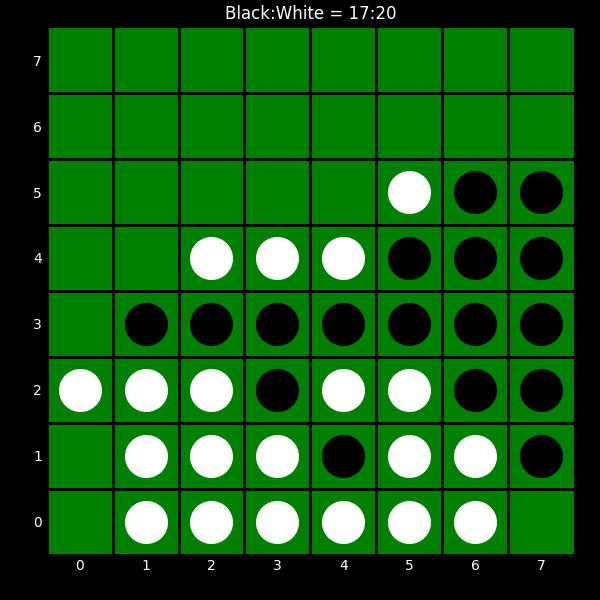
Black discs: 17
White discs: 20